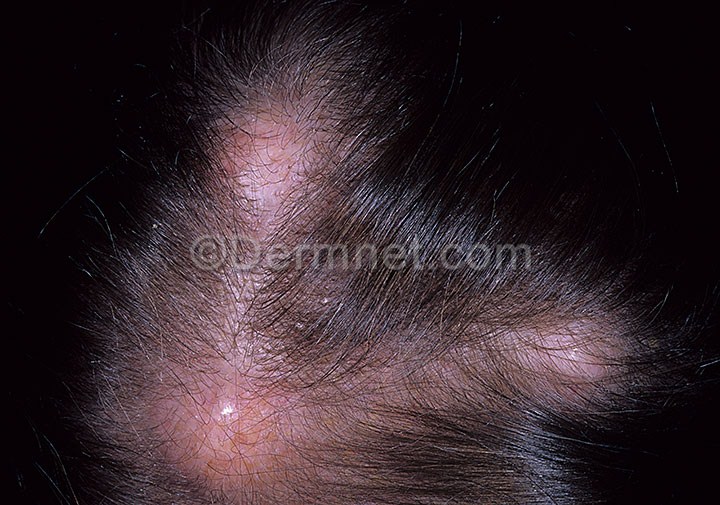
Disease: Nail Fungus and other Nail Disease